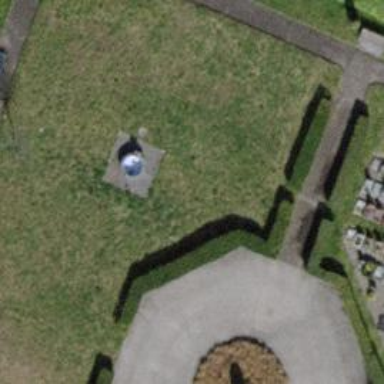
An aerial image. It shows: Beautiful fountain.